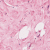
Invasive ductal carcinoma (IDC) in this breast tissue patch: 0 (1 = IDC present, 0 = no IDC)